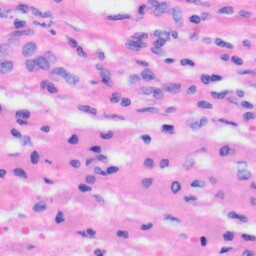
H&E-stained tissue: Liver